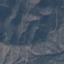
Land use / land cover: HerbaceousVegetation